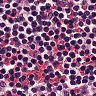
Metastatic tissue present: no